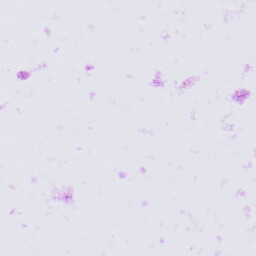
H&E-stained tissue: Prostate